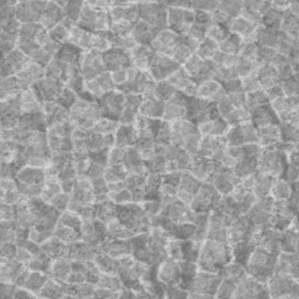
Label: frost